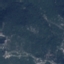
Label: HerbaceousVegetation